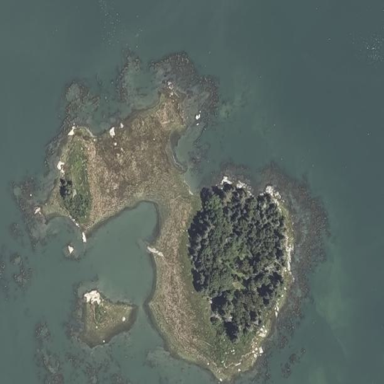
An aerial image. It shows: Islet along the coastline.